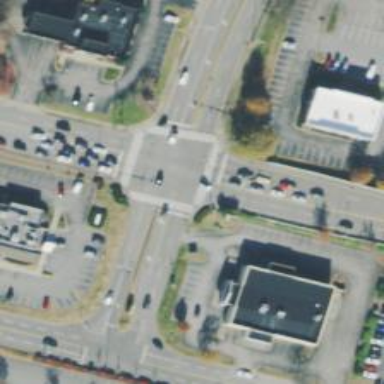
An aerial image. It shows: Unclassified road surrounded by retail establishments.